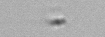
Label: detritus